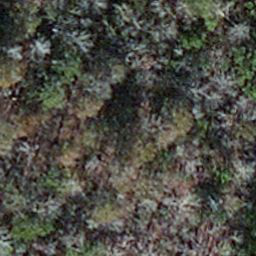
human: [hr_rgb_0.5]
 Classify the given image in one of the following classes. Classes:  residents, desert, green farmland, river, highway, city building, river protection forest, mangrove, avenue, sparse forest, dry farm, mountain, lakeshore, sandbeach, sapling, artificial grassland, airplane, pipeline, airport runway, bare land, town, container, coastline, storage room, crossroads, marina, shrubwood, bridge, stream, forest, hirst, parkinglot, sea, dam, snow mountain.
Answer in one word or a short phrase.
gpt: sapling